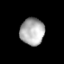
Tissue: lung
Cell type: Others
Senescence score: 0.2195
Nuclear area (px): 638
Mean DAPI intensity: 175.212